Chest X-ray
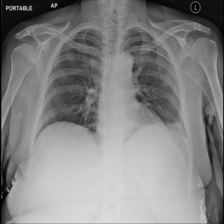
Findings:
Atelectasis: positive
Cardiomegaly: negative
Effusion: negative
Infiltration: positive
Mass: negative
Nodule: negative
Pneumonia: negative
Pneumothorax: negative
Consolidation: negative
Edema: negative
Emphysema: negative
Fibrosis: negative
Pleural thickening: negative
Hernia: negative